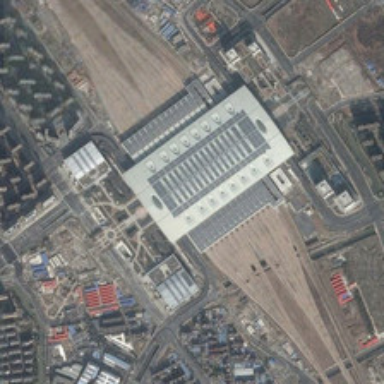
Many buildings and some barelands are in two sides of a railway station .